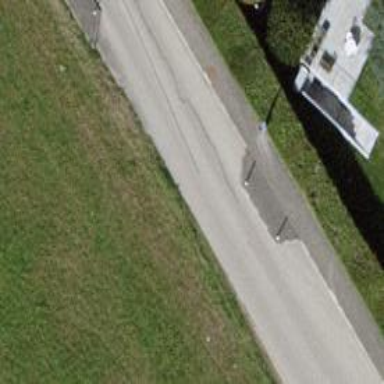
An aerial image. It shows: Chicane for traffic calming.